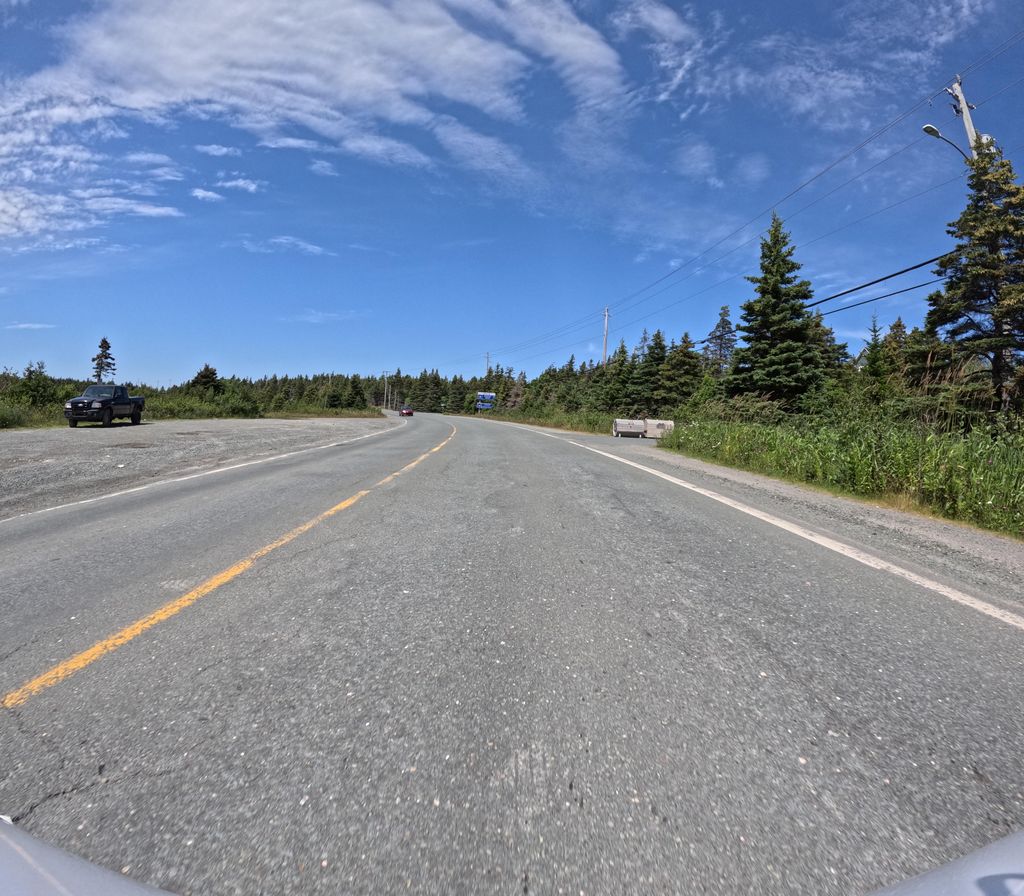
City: st_johns